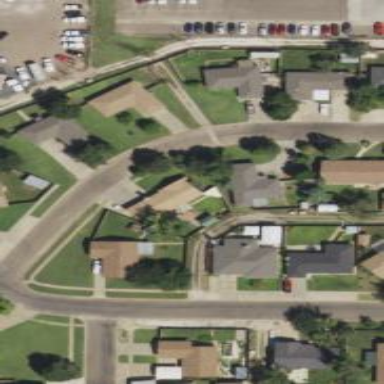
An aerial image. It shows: Alley classified as service road.